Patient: sex M, age 47
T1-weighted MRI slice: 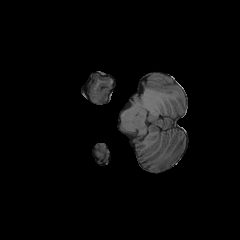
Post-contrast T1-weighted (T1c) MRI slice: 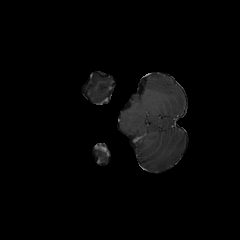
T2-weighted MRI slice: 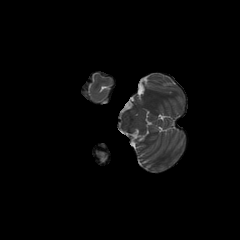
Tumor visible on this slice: no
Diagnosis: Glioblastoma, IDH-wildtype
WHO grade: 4